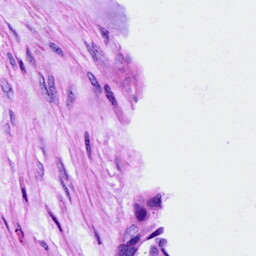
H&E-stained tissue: Ovarian